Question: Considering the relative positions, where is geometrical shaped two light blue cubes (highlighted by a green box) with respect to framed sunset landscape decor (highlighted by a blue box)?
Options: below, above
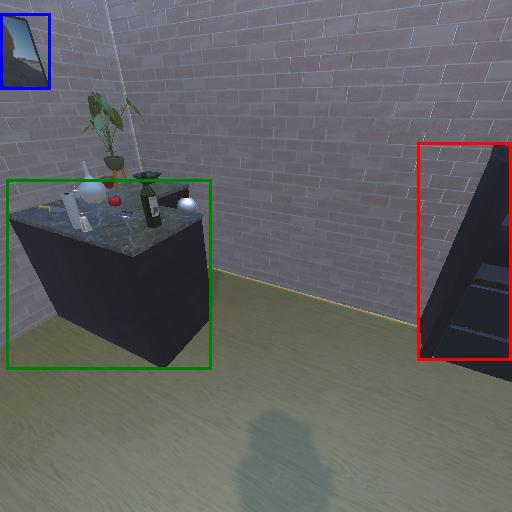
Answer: below